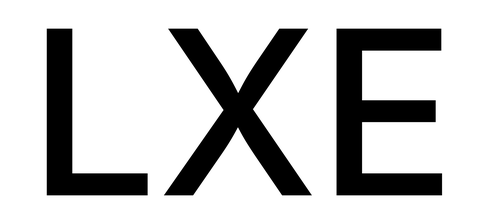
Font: Inter_Medium